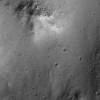
Atmospheric dust classification: not_dusty